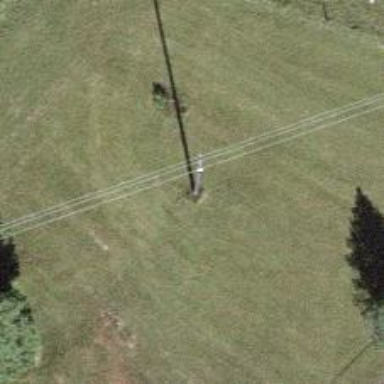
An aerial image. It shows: Power pole.